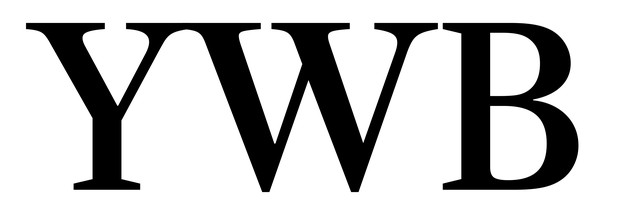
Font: LibreCaslonText_Medium